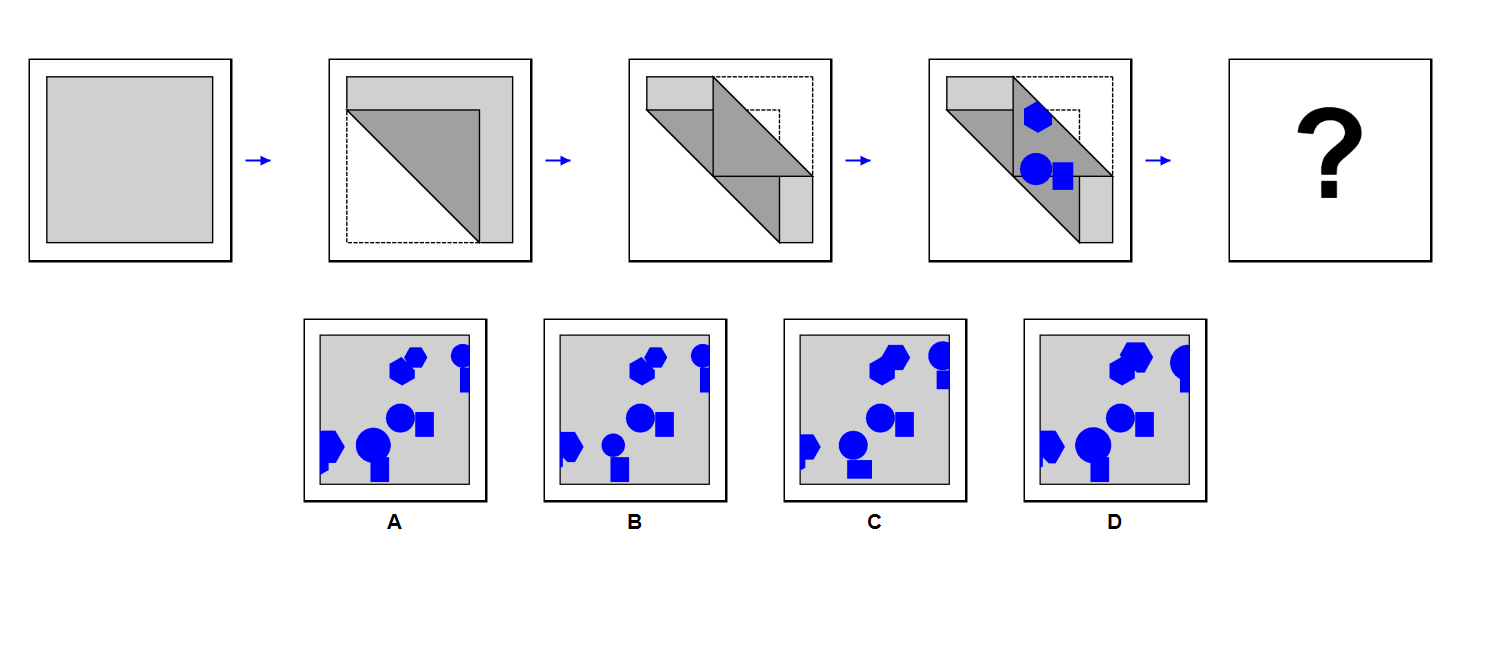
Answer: C